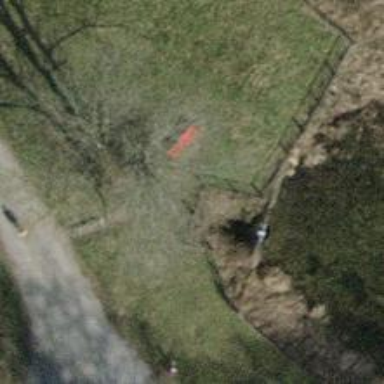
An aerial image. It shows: Bench for seating.